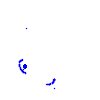
Particle: proton